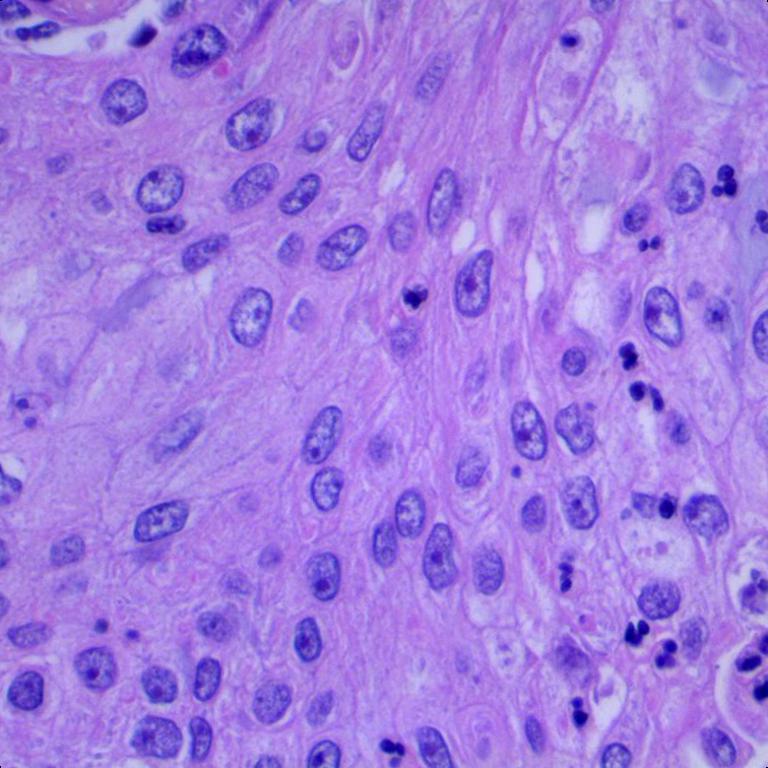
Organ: lung
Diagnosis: squamous carcinomas